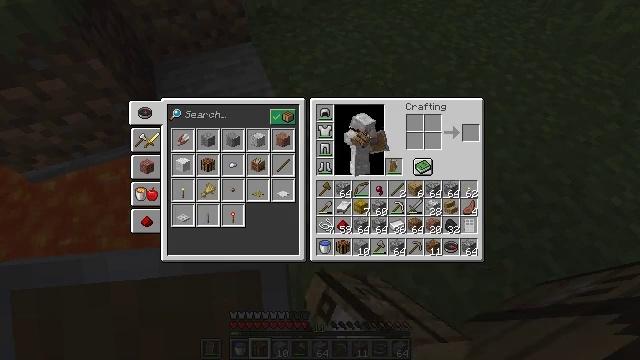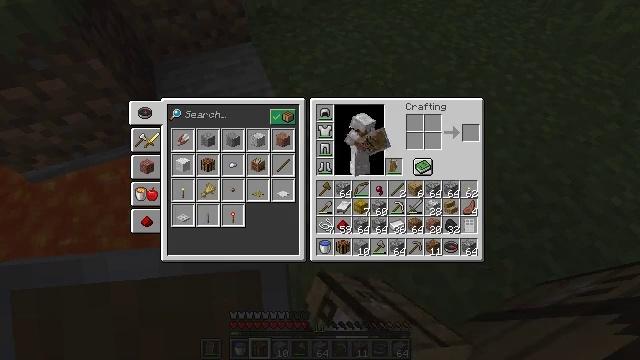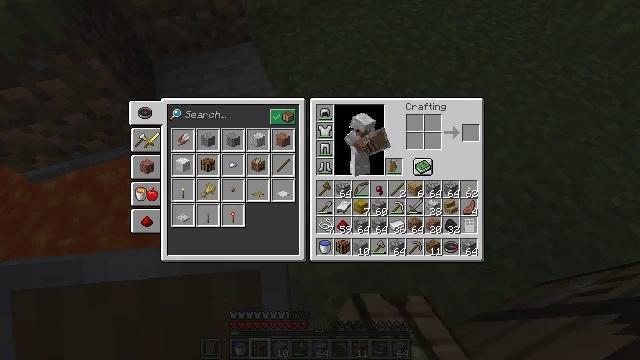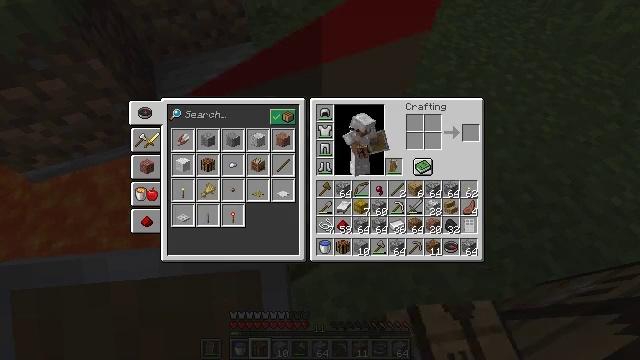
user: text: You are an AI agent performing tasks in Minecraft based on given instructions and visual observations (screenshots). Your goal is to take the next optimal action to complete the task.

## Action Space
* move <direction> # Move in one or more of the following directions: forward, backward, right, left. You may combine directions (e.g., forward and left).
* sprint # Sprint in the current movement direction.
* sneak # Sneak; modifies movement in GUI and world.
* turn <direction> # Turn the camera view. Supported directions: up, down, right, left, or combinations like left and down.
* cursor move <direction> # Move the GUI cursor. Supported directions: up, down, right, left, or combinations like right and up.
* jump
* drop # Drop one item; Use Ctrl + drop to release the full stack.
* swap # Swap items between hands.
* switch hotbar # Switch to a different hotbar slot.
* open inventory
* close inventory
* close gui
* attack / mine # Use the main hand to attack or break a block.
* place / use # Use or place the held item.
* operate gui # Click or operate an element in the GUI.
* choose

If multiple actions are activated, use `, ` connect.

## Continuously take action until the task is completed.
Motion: motion action
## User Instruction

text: Remove a redstone torch from the inventory.
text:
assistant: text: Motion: no_op
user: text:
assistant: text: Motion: no_op
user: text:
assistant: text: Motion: no_op
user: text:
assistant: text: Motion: no_op